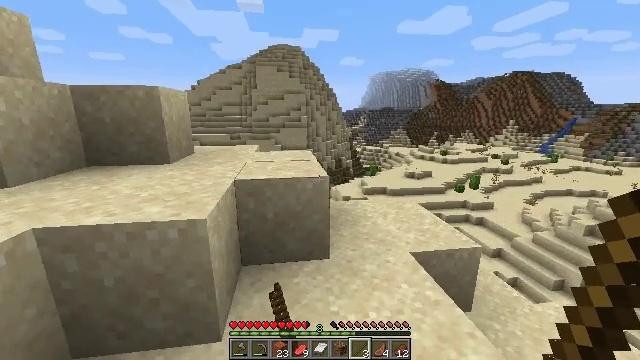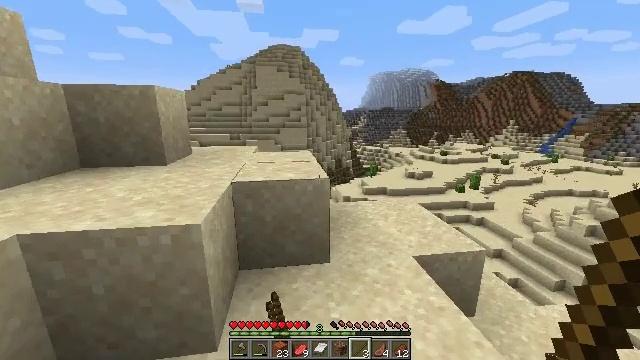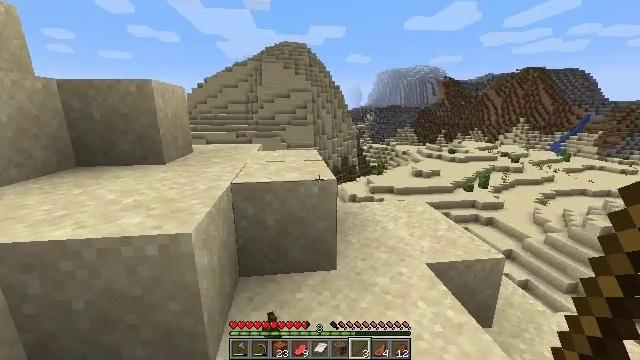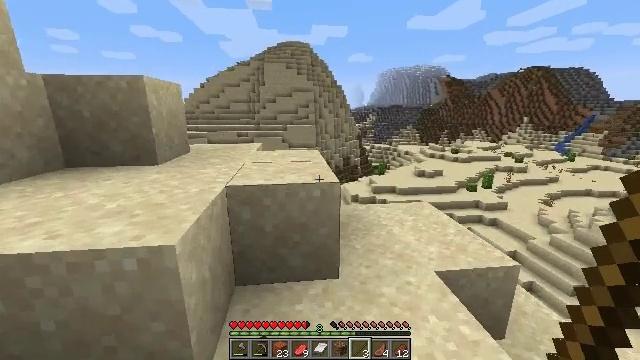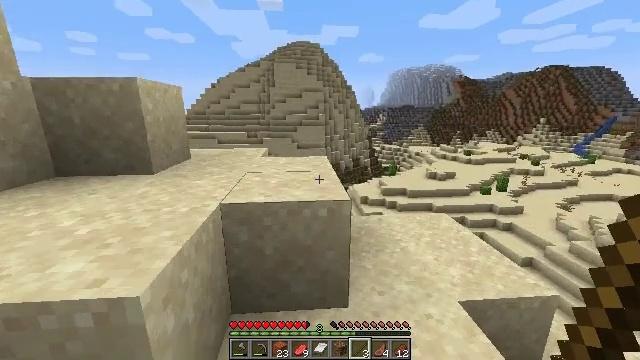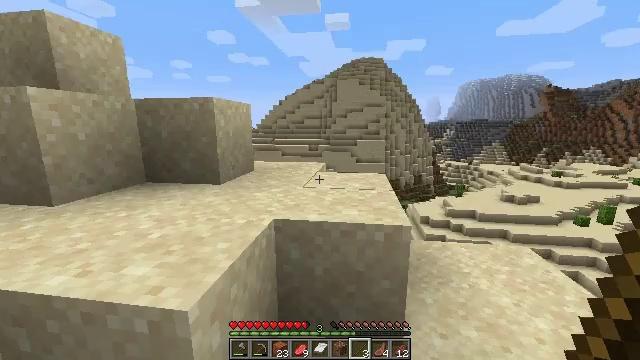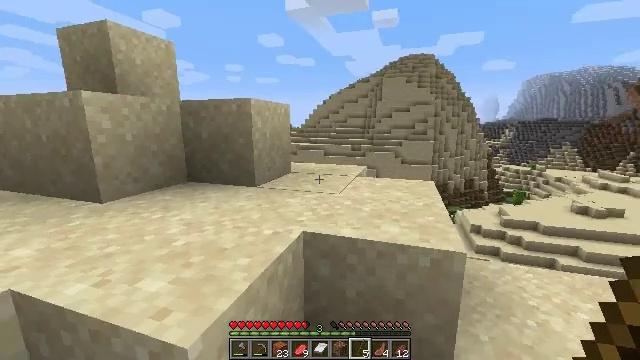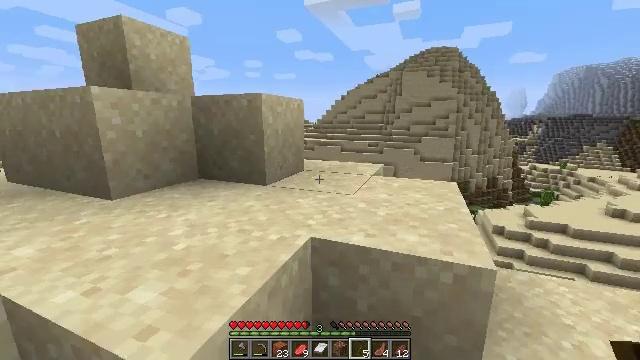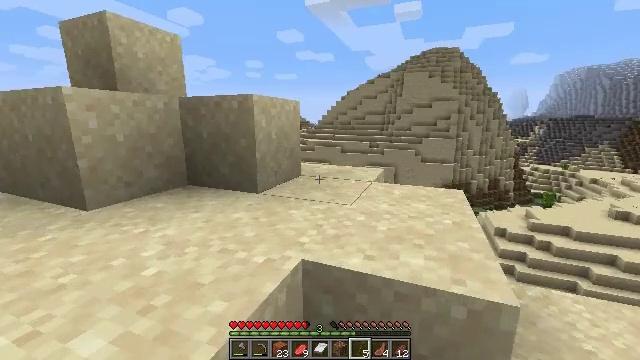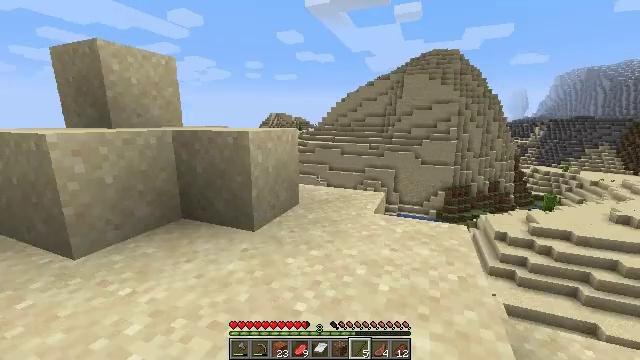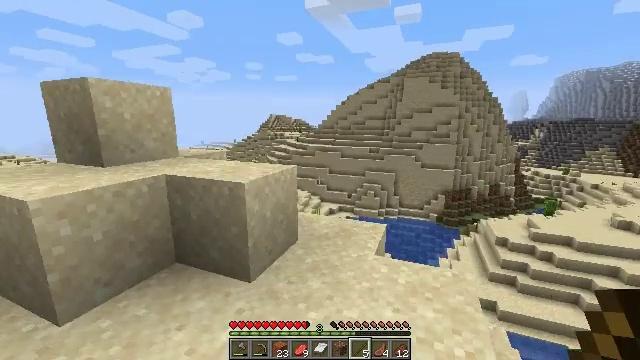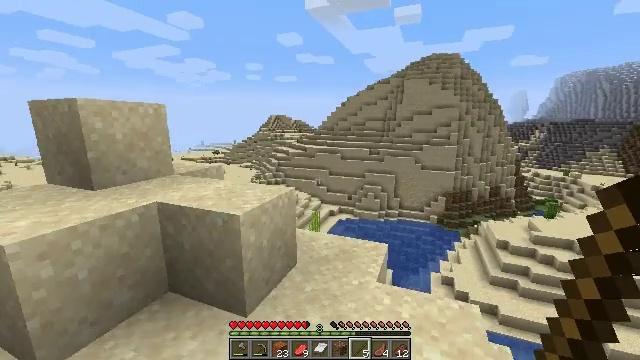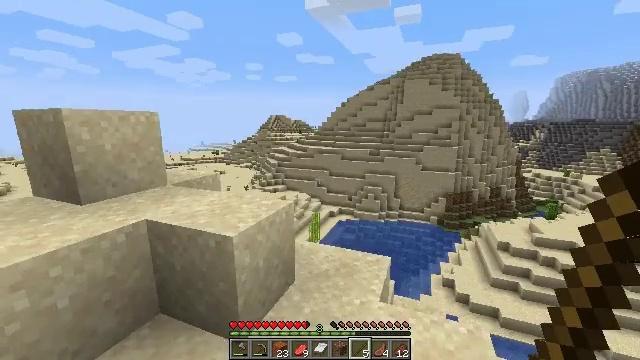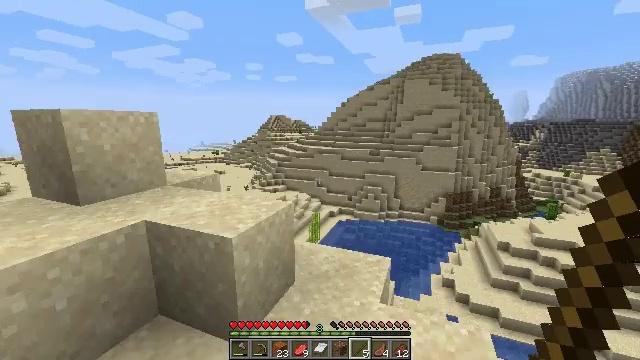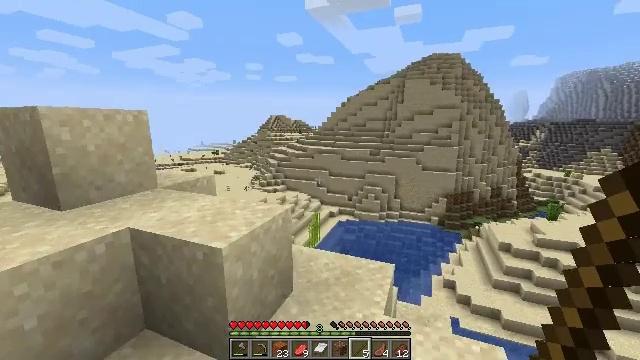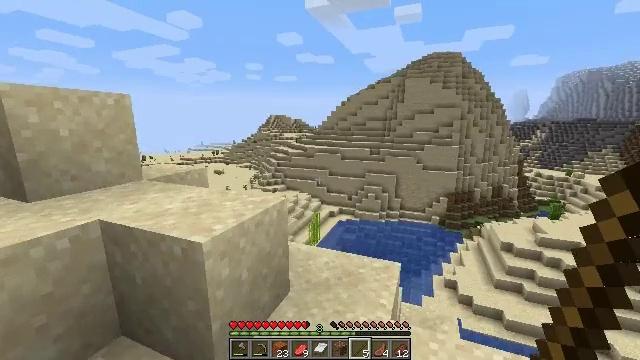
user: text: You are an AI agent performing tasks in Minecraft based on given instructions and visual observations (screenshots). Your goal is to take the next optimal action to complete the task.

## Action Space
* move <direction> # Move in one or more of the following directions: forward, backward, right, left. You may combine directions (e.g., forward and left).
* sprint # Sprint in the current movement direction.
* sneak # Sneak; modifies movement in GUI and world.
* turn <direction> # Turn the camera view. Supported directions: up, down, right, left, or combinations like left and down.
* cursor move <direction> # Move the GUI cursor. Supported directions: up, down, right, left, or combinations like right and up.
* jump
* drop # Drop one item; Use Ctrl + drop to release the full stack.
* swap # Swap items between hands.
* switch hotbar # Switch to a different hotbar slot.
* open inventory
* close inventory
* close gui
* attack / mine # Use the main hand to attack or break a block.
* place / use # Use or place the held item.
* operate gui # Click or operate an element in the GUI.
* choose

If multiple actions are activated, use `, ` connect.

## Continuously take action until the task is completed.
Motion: motion action
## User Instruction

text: Mine the dead bush in the desert.
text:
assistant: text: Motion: move forward
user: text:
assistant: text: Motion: move forward, turn left
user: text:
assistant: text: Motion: move forward
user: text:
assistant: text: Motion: move forward, turn left
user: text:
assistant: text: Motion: move forward, turn left and up
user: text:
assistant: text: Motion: move forward, turn left
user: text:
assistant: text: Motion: move forward, turn left
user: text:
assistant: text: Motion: move forward, jump
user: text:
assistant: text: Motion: move forward, jump
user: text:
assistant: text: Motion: move forward, jump
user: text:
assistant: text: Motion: move forward, jump
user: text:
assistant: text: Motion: move forward
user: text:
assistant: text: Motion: move forward
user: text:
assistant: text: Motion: move forward
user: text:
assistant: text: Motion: move forward
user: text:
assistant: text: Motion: move forward, turn left
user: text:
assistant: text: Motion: move forward, turn left and down
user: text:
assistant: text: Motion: move forward, turn left
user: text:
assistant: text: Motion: move forward, sprint, turn left
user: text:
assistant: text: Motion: move forward, sprint, turn left
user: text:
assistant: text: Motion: move forward, sprint, turn left, jump
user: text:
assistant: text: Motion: move forward, sprint, turn left, jump
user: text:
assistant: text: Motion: move forward, sprint, turn left, jump
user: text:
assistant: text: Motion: move forward, sprint, jump
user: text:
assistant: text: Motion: move forward, sprint
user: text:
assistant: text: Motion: move forward, sprint
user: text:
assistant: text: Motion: move forward, sprint
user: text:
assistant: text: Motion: move forward, sprint
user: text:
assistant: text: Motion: move forward, sprint
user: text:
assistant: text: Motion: move forward, sprint